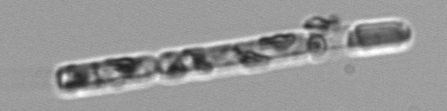
Label: Guinardia_delicatula